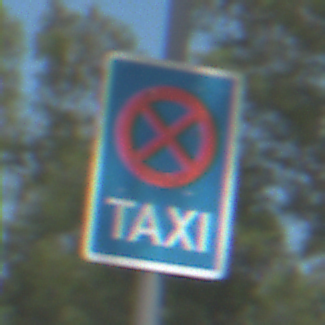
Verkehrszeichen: Taxenstand
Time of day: Midday
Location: Outdoor (Nature)
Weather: Clear
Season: NotSpecified
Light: Natural